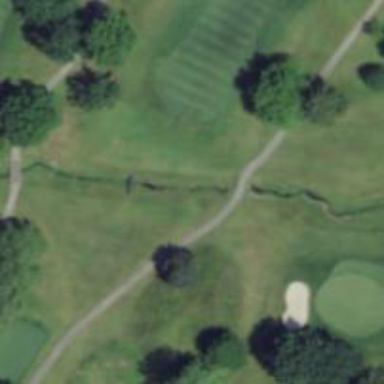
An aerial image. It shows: Path bridge used as golf cartpath.